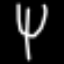
Label: fork